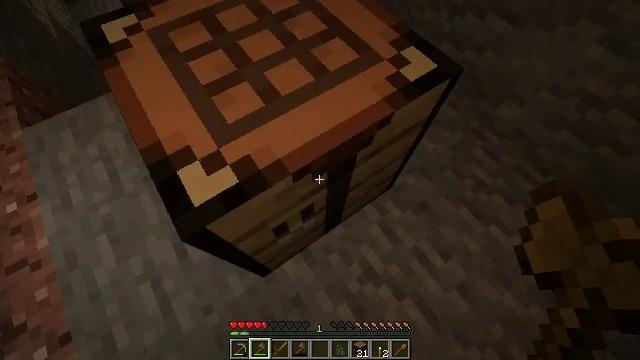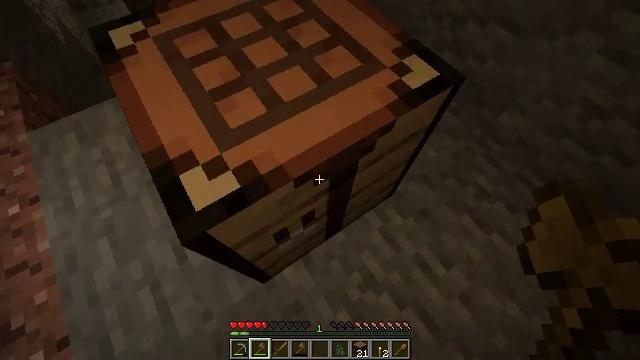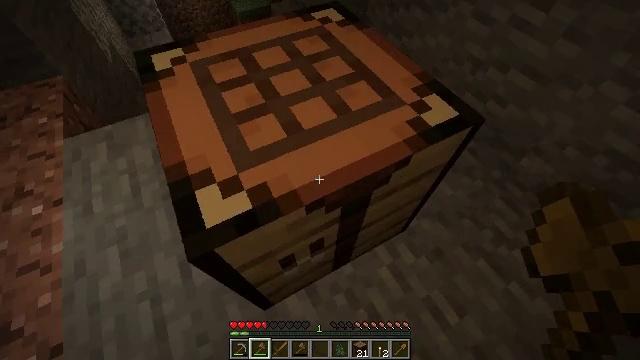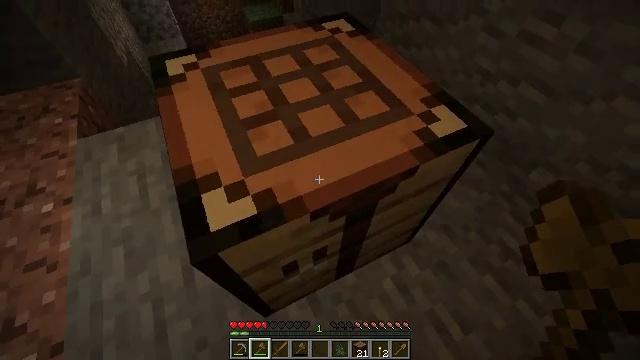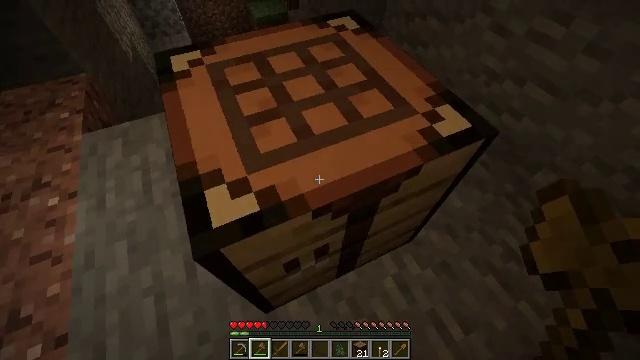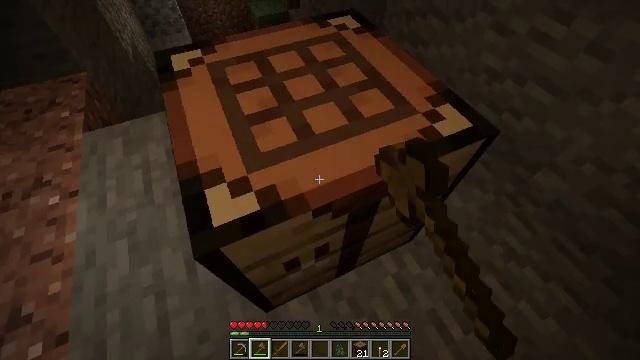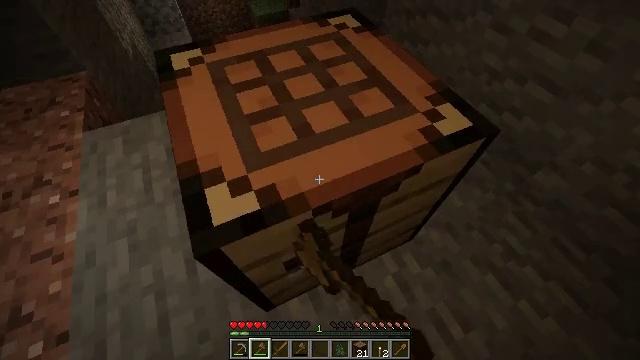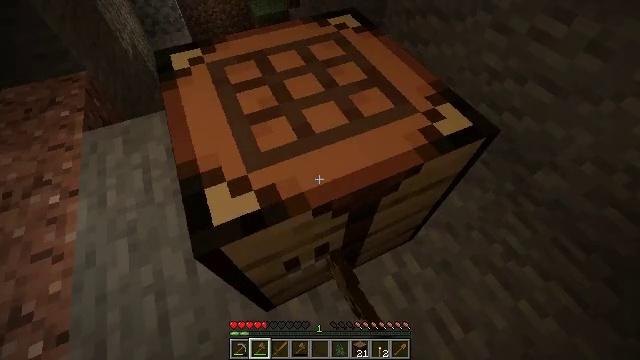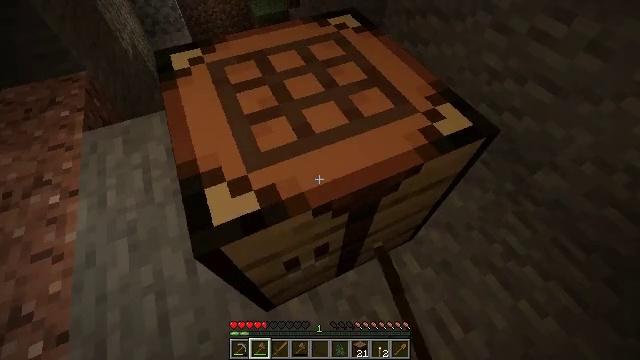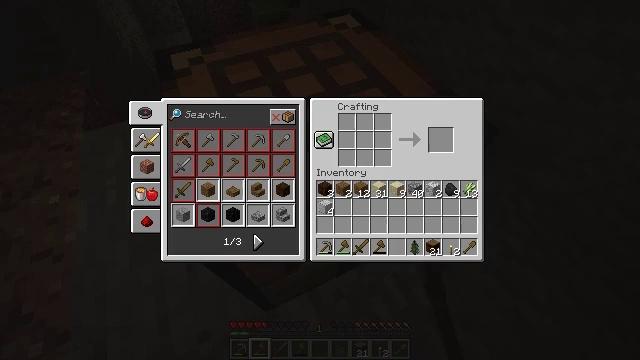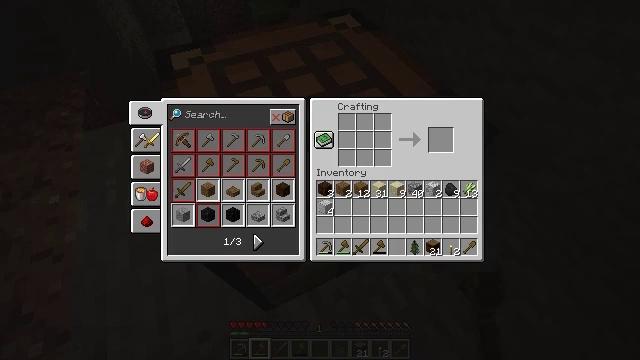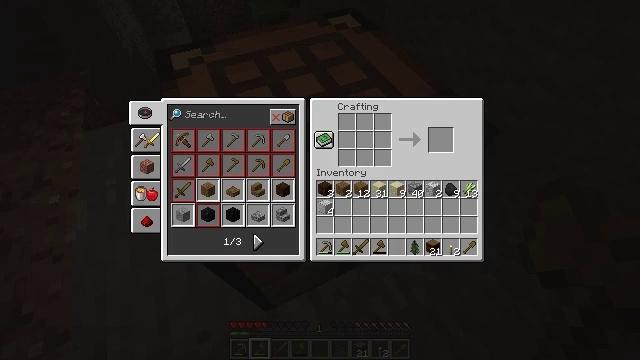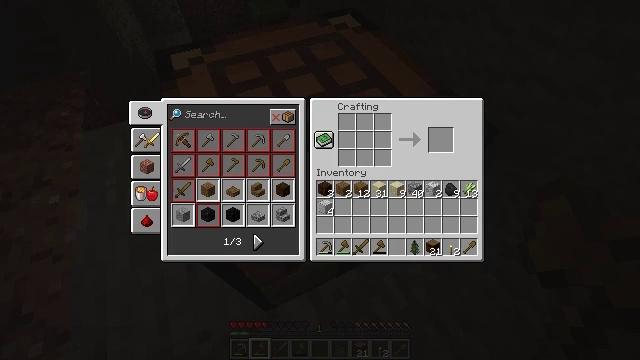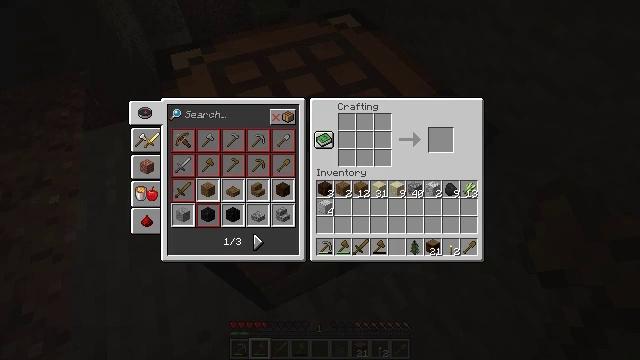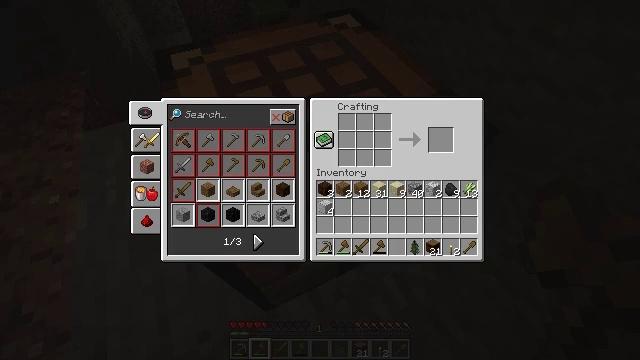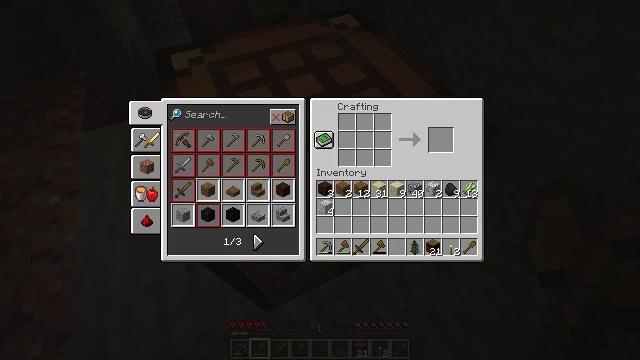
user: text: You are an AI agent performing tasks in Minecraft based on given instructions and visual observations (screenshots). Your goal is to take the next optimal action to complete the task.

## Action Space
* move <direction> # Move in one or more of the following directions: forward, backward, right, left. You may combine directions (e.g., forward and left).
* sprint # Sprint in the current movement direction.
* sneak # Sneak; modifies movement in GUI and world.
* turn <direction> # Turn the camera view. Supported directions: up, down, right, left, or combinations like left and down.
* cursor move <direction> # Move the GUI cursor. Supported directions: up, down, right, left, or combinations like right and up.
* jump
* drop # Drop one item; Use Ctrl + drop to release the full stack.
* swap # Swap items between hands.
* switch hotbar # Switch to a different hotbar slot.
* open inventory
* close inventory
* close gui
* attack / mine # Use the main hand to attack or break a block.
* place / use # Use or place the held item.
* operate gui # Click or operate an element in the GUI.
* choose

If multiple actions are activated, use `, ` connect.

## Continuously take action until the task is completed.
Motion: motion action
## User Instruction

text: Create andesite in the crafting table.
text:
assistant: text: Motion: turn up
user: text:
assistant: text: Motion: turn left and up
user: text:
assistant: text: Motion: turn left and up
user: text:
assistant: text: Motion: turn left, use / place
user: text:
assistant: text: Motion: use / place
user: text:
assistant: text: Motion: use / place
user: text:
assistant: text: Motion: no_op
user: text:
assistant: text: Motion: no_op
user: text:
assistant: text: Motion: cursor move left, open gui
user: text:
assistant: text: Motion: no_op
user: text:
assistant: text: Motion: cursor move up
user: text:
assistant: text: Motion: cursor move up
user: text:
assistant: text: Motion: no_op
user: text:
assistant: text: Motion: no_op
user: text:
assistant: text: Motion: no_op
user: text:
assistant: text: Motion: no_op
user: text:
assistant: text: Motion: no_op
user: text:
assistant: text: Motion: no_op
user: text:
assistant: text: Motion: cursor move left
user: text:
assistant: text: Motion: cursor move left
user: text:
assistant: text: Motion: cursor move left
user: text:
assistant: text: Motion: no_op
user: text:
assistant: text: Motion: no_op
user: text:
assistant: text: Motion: no_op
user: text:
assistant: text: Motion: no_op
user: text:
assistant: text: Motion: no_op
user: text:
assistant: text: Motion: no_op
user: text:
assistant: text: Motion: no_op
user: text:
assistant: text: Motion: no_op
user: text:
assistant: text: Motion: no_op